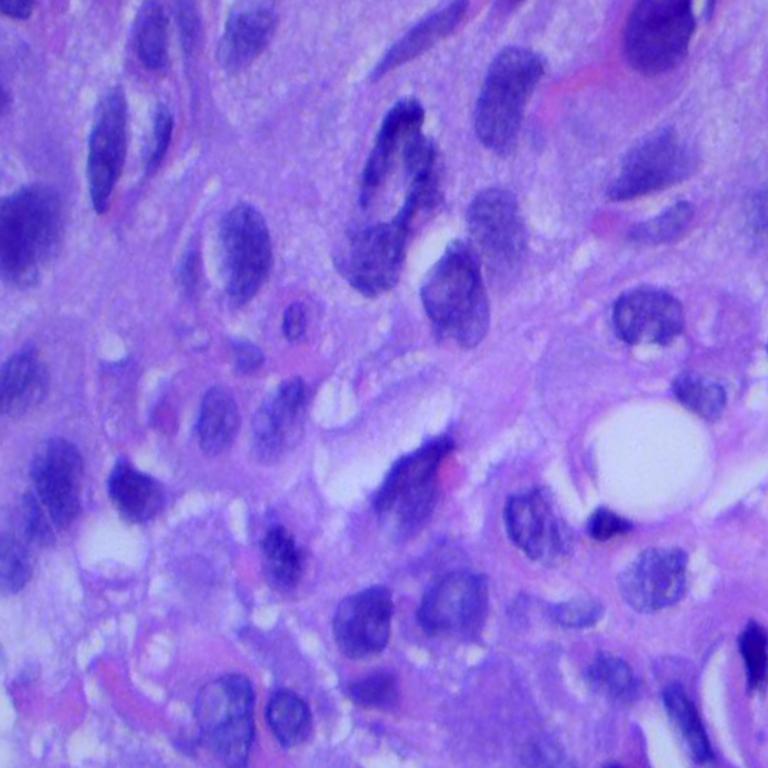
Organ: lung
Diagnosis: squamous carcinomas